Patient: sex M, age 30
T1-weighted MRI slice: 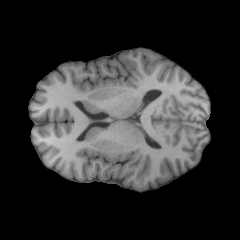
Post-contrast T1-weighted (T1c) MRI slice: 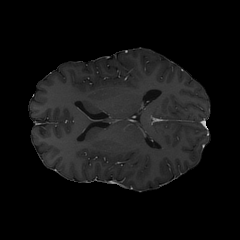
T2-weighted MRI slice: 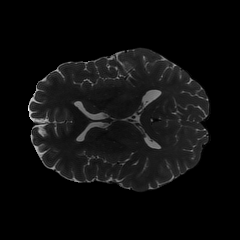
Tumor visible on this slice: no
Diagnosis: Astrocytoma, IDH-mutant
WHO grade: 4